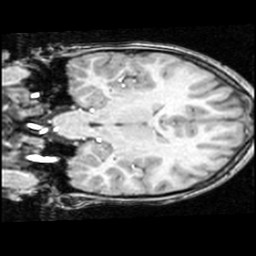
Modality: T1w
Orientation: coronal
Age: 11
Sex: female
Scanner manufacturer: ge
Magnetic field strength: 1.5 T
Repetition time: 0.03333 s
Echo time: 0.008 s